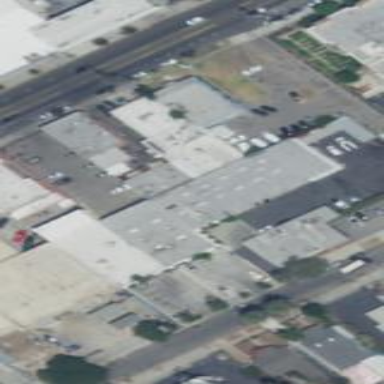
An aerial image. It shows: Industrial building.